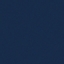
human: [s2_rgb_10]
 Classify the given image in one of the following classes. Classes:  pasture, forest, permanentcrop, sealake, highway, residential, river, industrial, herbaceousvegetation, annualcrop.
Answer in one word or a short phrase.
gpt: SeaLake